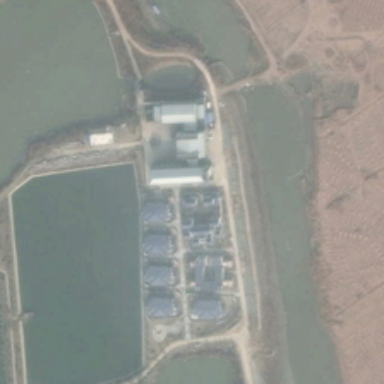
Several buildings are in a resort surrounded by several ponds and yellow bareland .